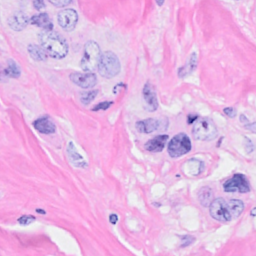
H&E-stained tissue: Breast